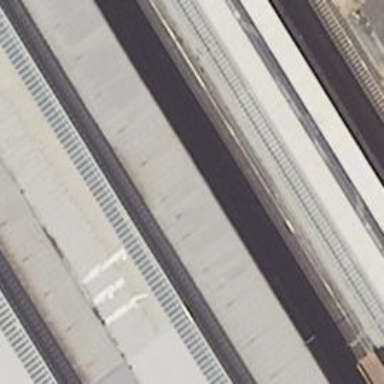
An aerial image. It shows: Public transport stop position along the railway.